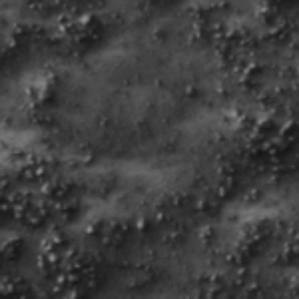
Label: frost